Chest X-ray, PA view. Patient: 61 years old, sex M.
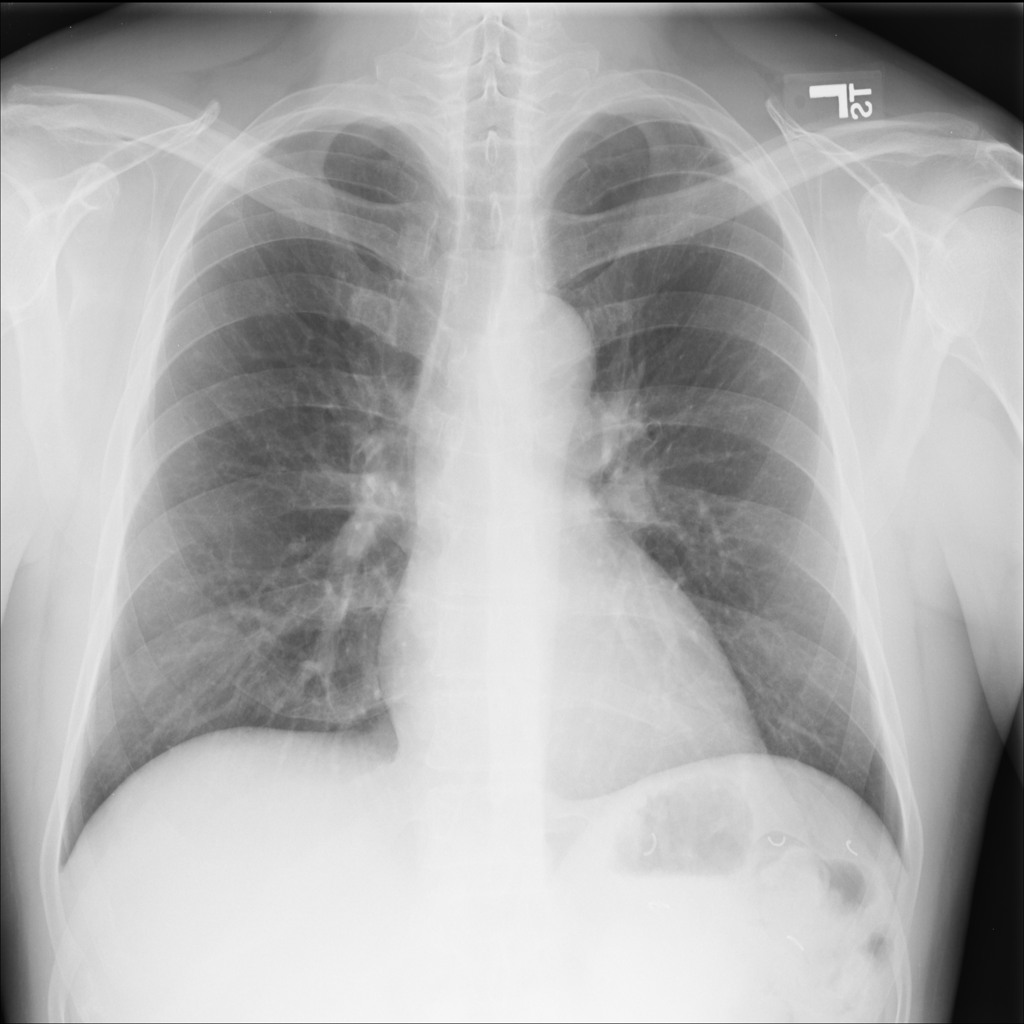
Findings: No Finding